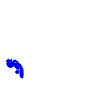
Particle: kaon